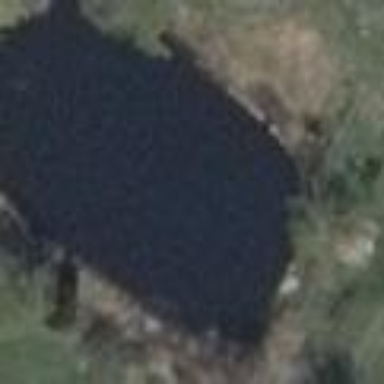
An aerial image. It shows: Pond surrounded by natural water.